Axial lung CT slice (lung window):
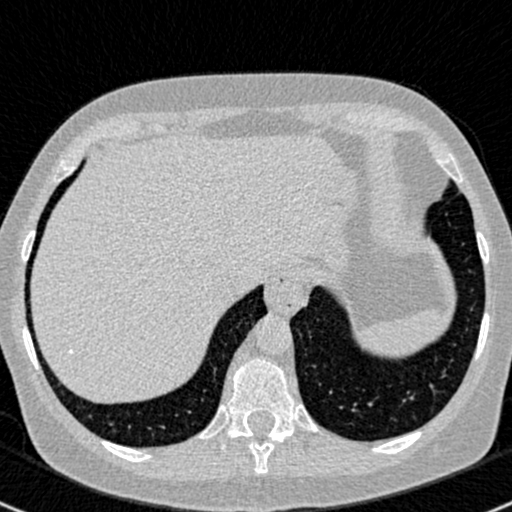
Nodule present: no